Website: crate-barrel
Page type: address-validator
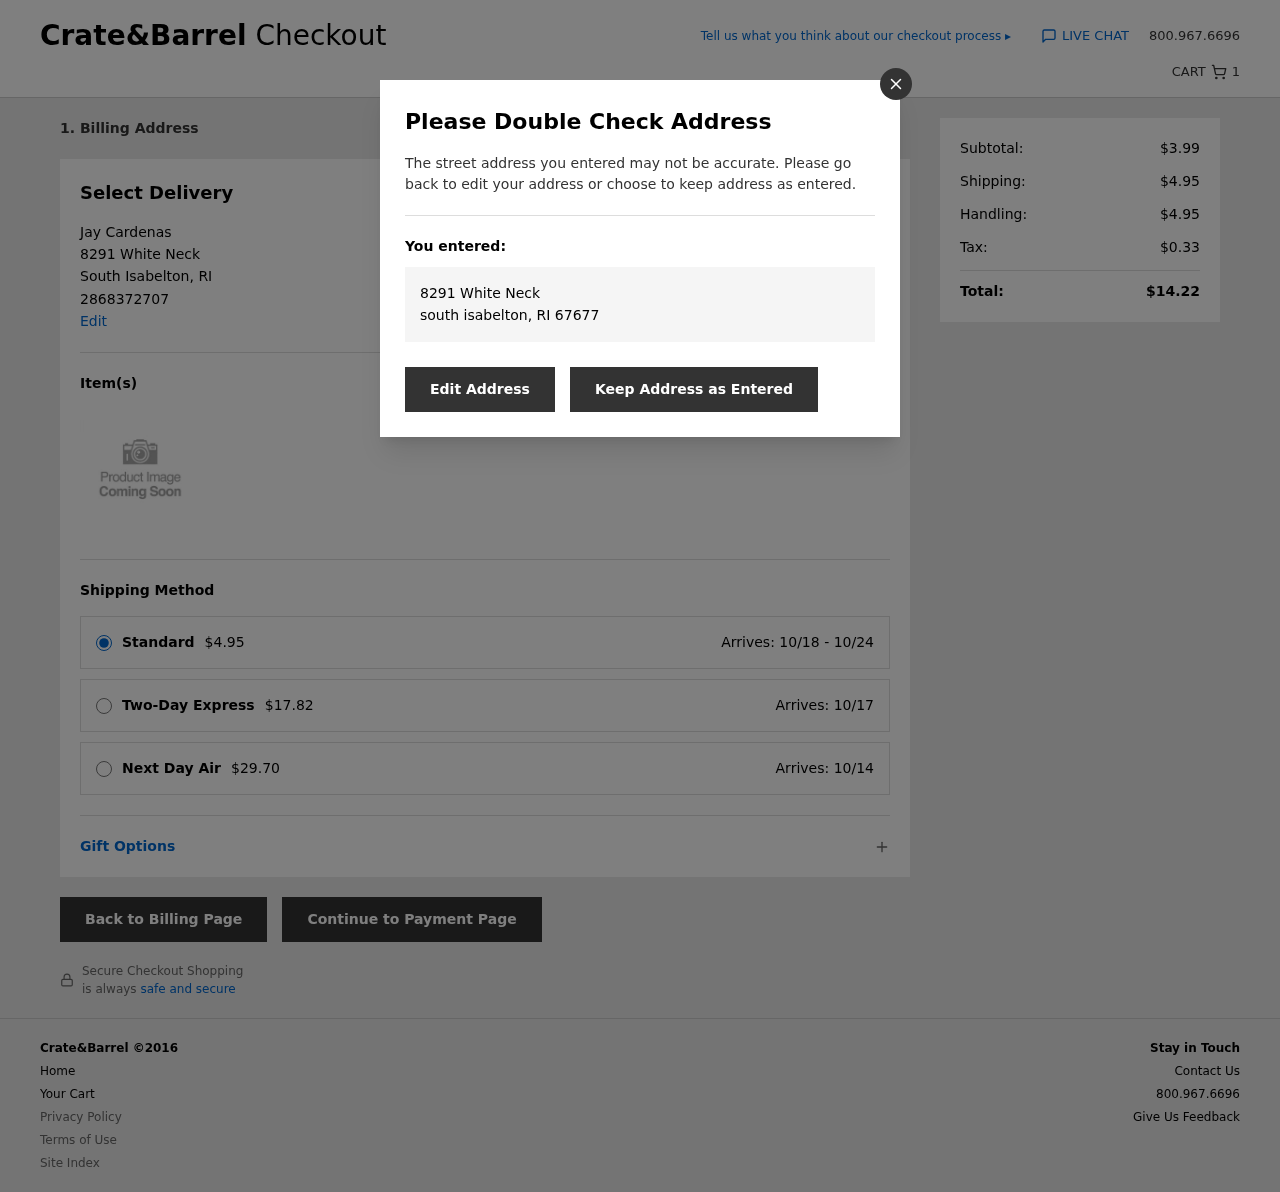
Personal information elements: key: PII_CITY
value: South Isabelton
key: PII_FULLNAME
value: Jay Cardenas
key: PII_PHONE
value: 2868372707
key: PII_STATE_ABBR
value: RI
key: PII_STREET
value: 8291 White Neck
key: PII_STREET2
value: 8291 White Neck
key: PII_CITY2
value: south isabelton
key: PII_STATE_ABBR2
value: RI
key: PII_POSTCODE2
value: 67677
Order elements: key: ORDER_NUM_ITEMS
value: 1
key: ORDER_SHIPPING_COST
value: $4.95
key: ORDER_SHIPPING_DATE
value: Arrives: 10/18 - 10/24
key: ORDER_SHIPPING_EXPRESS
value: $17.82
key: ORDER_DELIVERY_DATE_EXPRESS
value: Arrives: 10/17
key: ORDER_SHIPPING_NEXTDAY
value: $29.70
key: ORDER_DELIVERY_DATE_NEXTDAY
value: Arrives: 10/14
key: ORDER_SUBTOTAL
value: $3.99
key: ORDER_HANDLING
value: $4.95
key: ORDER_TAX
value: $0.33
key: ORDER_TOTAL
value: $14.22